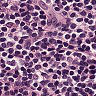
Metastatic tissue present: no